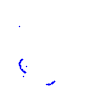
Particle: proton